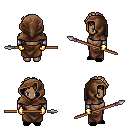
a pixel art fantasy rpg character, female body template, human, dark skin, steel arm armor, robe skirt, white blonde curly afro hairstyle, cloth hood, gold gloves, black slippers, spear, four views (front, back, left, right), 2x2 character sprite sheet, small pixel art, hard edges, no anti-aliasing